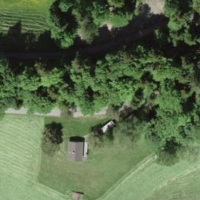
EUNIS habitat code: 44
Species observed at this site:
Cephalanthera longifolia
Cephalanthera rubra
Epipactis atrorubens
Symphoricarpos albus